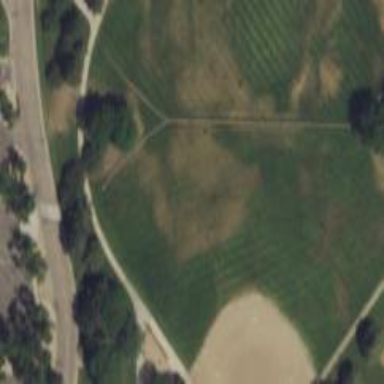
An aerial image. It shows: Baseball pitch for leisure and sports activities.